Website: bh-photo
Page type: cart
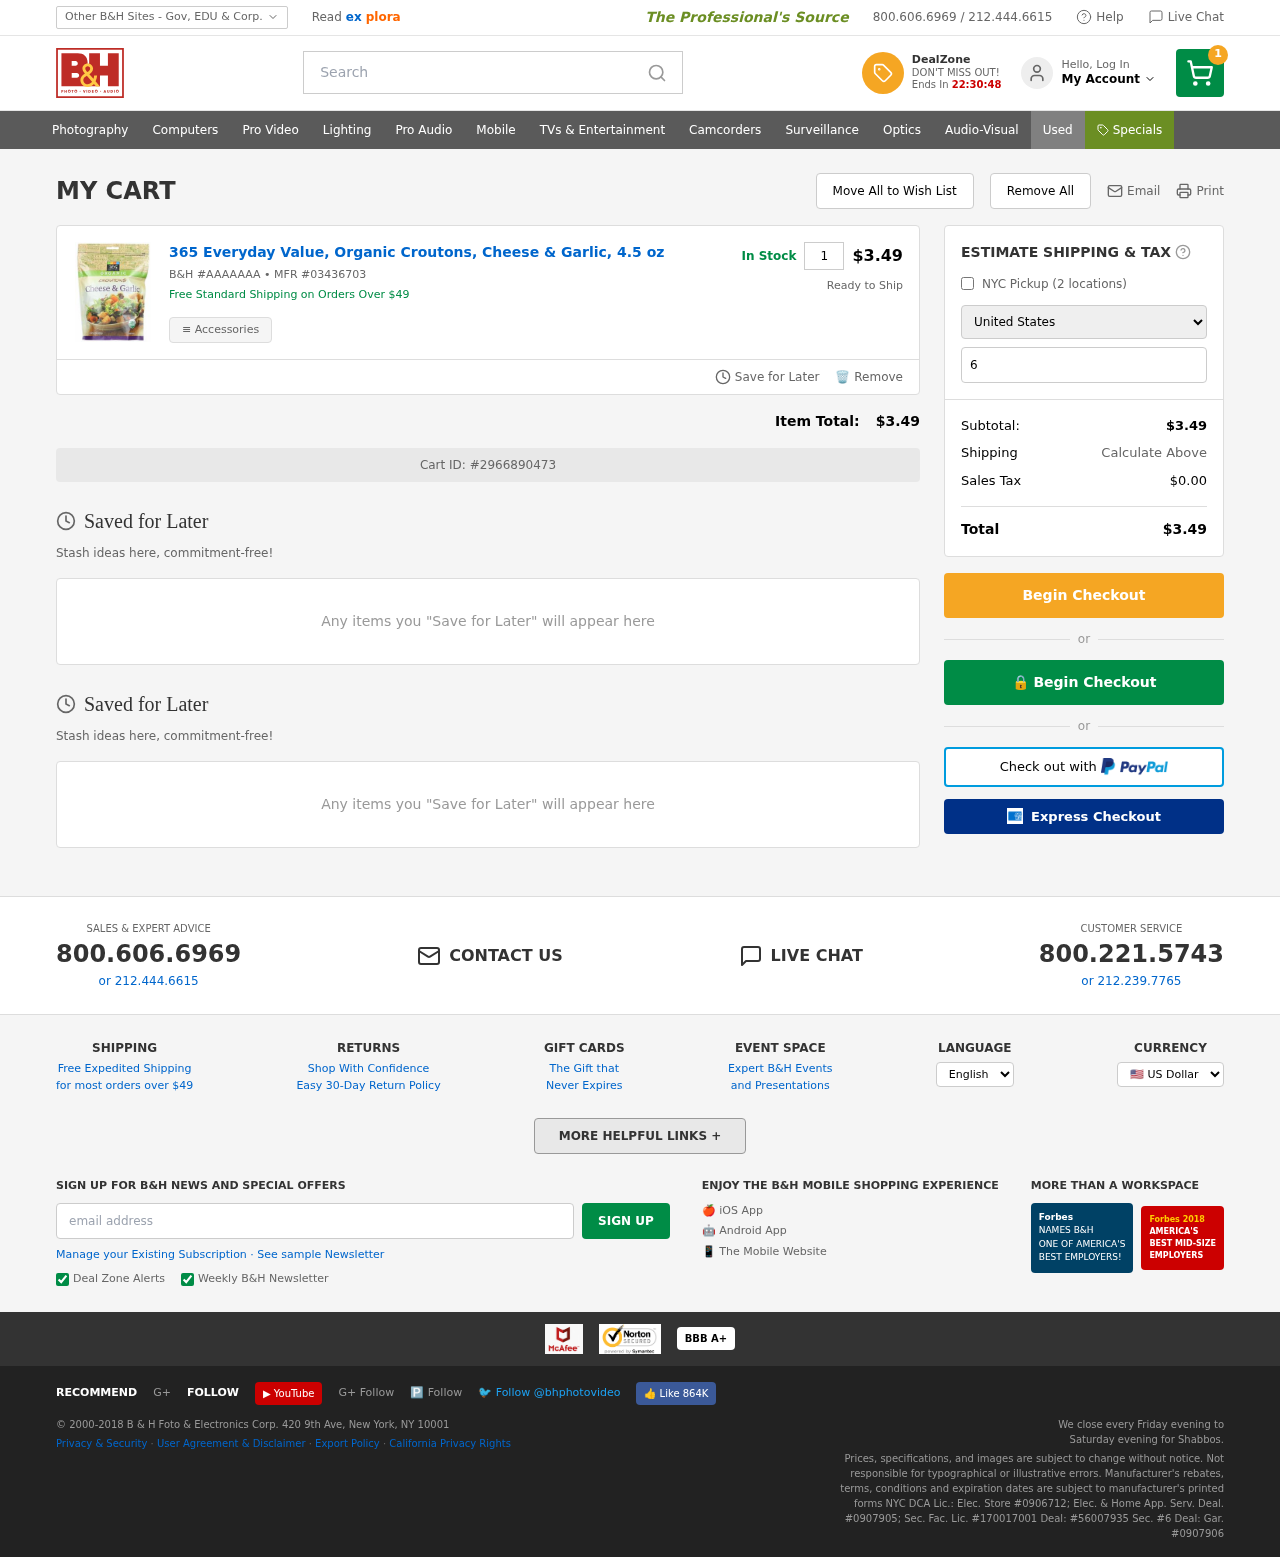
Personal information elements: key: PII_COUNTRY
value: United States
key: PII_EMAIL
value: natalie_fox@yahoo.com
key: PII_POSTCODE
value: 60537
Product elements: key: PRODUCT1_NAME
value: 365 Everyday Value, Organic Croutons, Cheese & Garlic, 4.5 oz
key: PRODUCT1_QUANTITY
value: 1
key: PRODUCT1_SKU
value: AAAAAAA
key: PRODUCT1_MFR
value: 03436703
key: PRODUCT1_SUBTOTAL
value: $3.49
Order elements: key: ORDER_NUM_ITEMS
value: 1
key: ORDER_SUBTOTAL
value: $3.49
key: ORDER_ID
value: #2966890473
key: ORDER_TAX
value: $0.00
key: ORDER_TOTAL
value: $3.49
Search elements: key: HEADER_SEARCH
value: Search